Question: I want to remove tickmarks from y axis in line chart of jqplot. I have created multiple y axis line chart in jqplot, its work fine but I want to hide line of y2axis etc. I have write code for that but its hide only line display tickmarks. I want to hide both. See in below image.

I have write below code for hide yaxis line and tickmarks.
'''
grid: {
drawBorder: false,
borderWidth:0,
shadow:false
}
'''
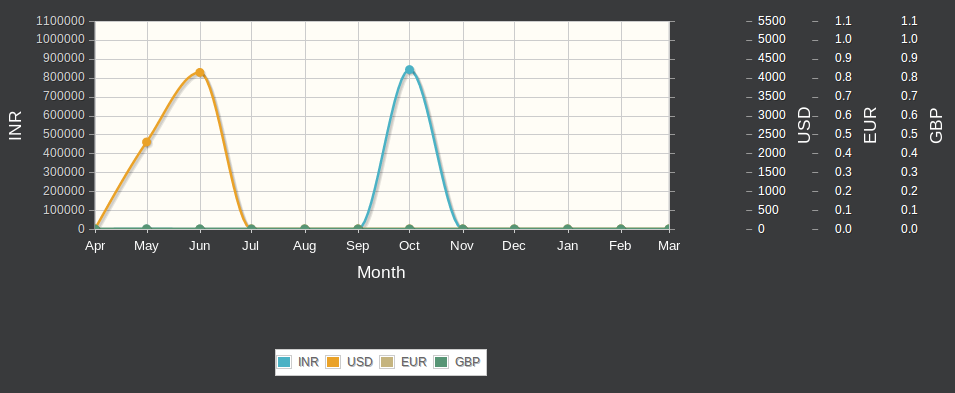
Answer: You can show/hide the gridlines separately inside the axes options area:
'''
axes: {
xaxis: {
tickOptions: {
showGridline: true,
showMark: true
}
},
yaxis: {
tickOptions: {
showGridline: false,
showMark: false
}
}
}
'''
See <URL> of the documentation for full details.